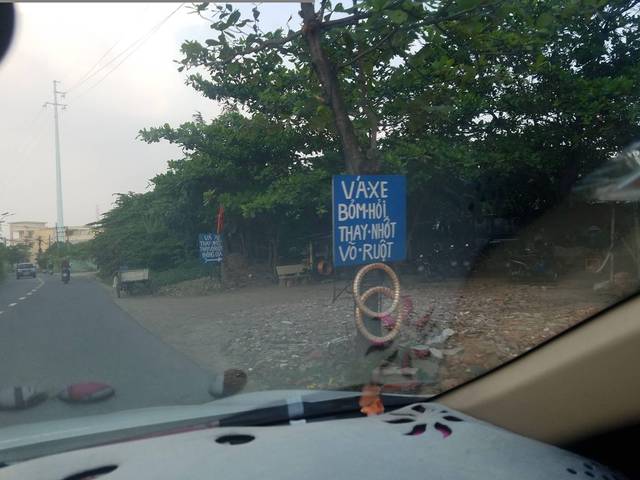
Region: Vietnam
Coordinates: 10.781, 106.729